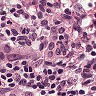
Metastatic tissue present: yes